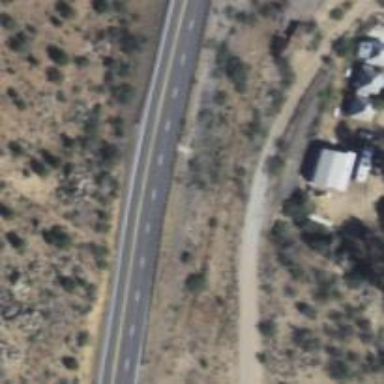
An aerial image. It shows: Abandoned road.